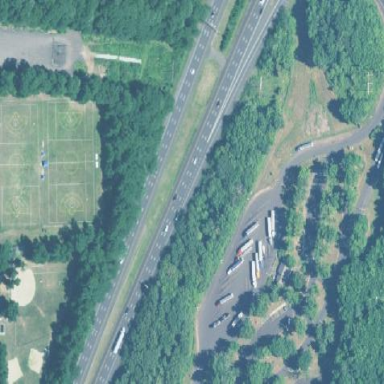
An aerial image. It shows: Rest area along the road.